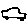
Label: car